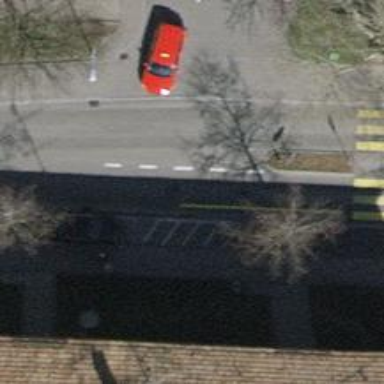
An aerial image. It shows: Bicycle parking area.